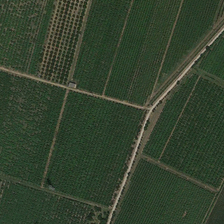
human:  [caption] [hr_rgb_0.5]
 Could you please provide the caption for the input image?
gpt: there are two bare roads around the green farmland .

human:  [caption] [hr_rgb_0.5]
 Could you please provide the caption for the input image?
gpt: a lot of trees are planted around many fields .

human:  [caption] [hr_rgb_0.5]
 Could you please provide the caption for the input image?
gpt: there are two bare roads around the green farmland .

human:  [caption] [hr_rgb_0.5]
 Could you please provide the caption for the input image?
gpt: a lot of trees are planted around many fields .

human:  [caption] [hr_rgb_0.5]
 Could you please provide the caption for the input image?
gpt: there are two bare roads around the green farmland .